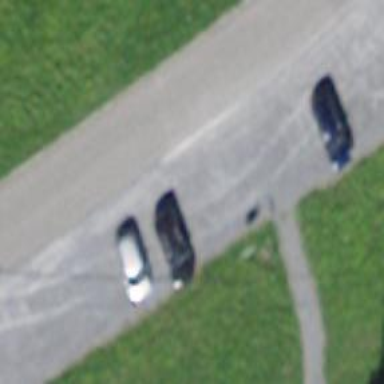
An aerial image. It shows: Parking available on the street side.